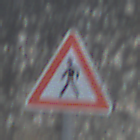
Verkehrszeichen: FussgaengerRechts
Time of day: MorningAfternoon
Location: Outdoor (Suburban)
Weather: PartlyCloudy
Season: NotSpecified
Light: Natural